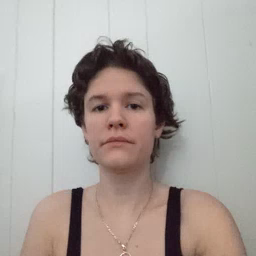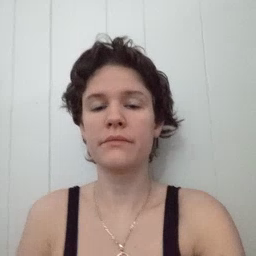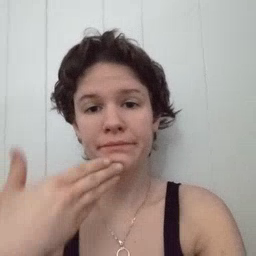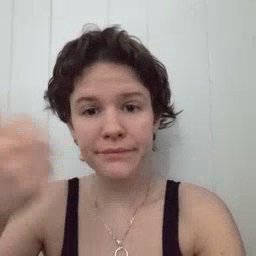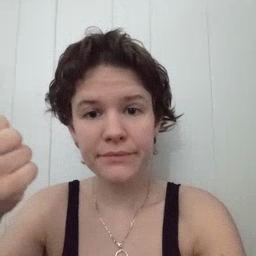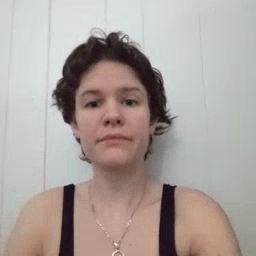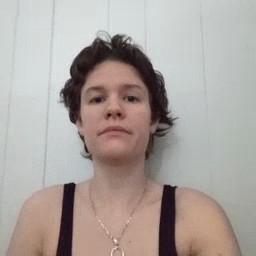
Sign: better